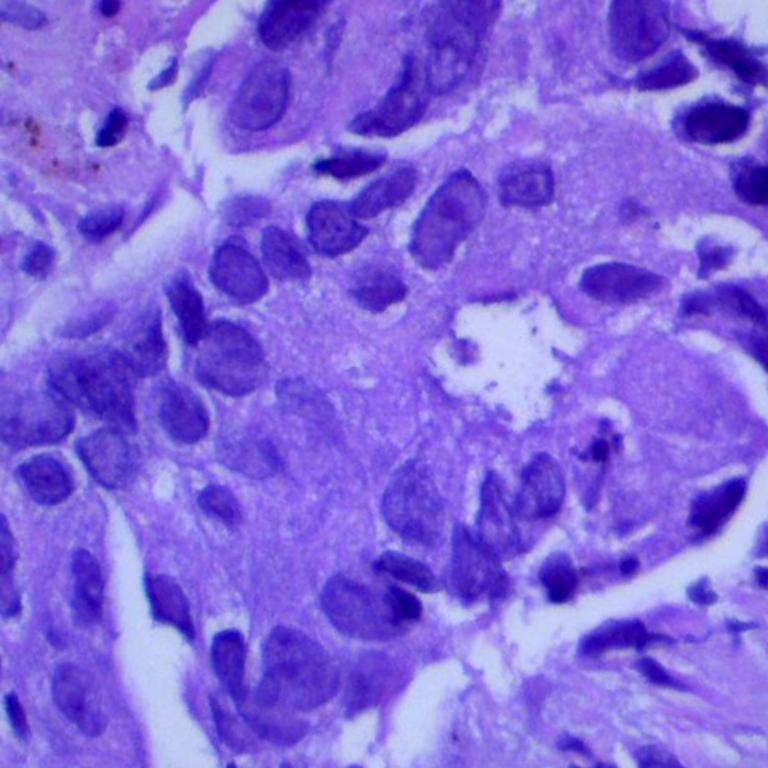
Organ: lung
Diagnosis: adenocarcinomas